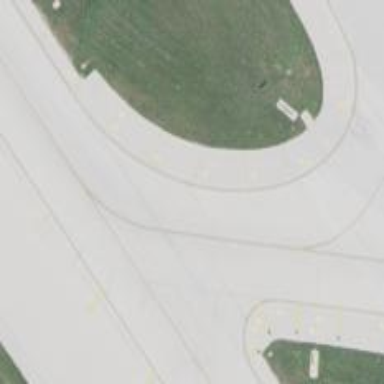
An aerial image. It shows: View of taxiway at the airport.